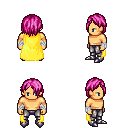
a pixel art fantasy rpg character, male body template, human, tanned skin, yellow cape, metal pants, pink bangs hairstyle, white cloth bandages, metal boots, four views (front, back, left, right), 2x2 character sprite sheet, small pixel art, hard edges, no anti-aliasing